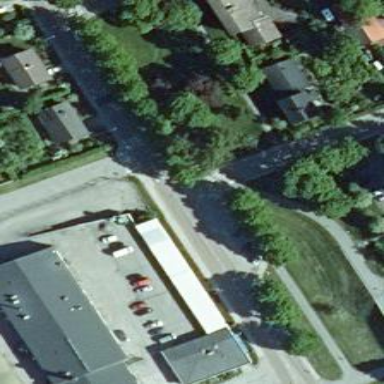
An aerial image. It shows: Marked crossing on asphalt cycleway.